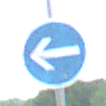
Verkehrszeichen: VorgeschriebeneFahrtrichtungHierLinks
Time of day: MorningAfternoon
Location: Outdoor (Nature)
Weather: PartlyCloudy
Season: NotSpecified
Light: Natural